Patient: sex F, age 61
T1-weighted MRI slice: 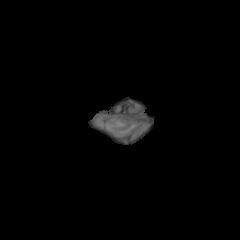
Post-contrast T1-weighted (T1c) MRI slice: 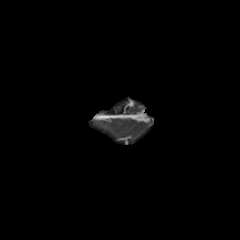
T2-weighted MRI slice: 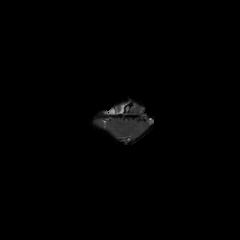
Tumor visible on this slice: no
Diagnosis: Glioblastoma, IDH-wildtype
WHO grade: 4